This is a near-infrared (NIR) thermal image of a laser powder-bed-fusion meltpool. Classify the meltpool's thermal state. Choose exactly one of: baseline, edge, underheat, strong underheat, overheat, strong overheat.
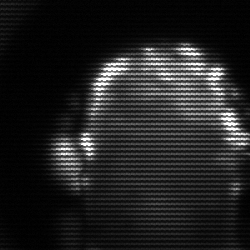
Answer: baseline